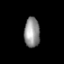
Tissue: prostate
Cell type: T cells
Senescence score: 0.6958
Nuclear area (px): 459
Mean DAPI intensity: 143.889